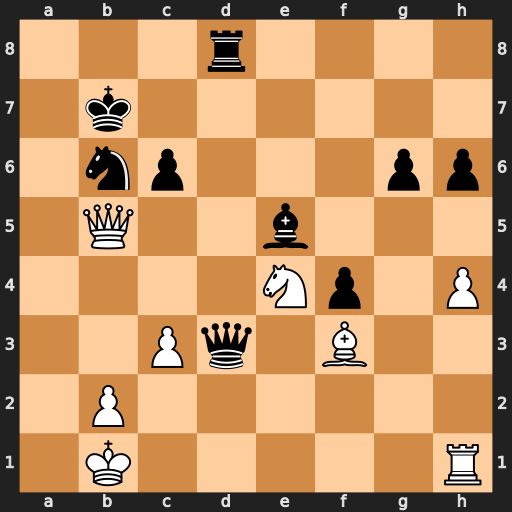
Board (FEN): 3r4/1k6/1np3pp/1Q2b3/4Np1P/2Pq1B2/1P6/1K5R
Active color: w
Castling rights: -
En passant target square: -
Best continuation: Qxd3 Rxd3 Nc5+ Kc7 Nxd3